Question: I want to create a new floor type page "Interior Design"("3" in image) with content and category ( I have another 3 pages "Tile & Marble Floors"(2 in image) "Hardwood & Laminate" "Granite & Carpets" ). Other 3 pages working well. But When I want to create new display "3" in image. It conflicts with "Tile & Marble Floors" & "Hardwood & Laminate" pages. Most of the content comes from those 2 pages:: like 4 and 5 in the image.
Please see my image with the numbers.

'''
1st :: I create a menu "Interior Design"
2nd:: I created category
3rd :: I created 5 contents (floor type) ::: content -> add new -> floor type
4th :: I go to the page structure->view->floor type content
then there is a page like screenshot I have provided.
in display section :: there is button "+add"
5th :: I clicked +add button for "Interiror Design" (3 in image)
like others ::: "Tile & Marble Floors"
'''
BUT
problem is that "Interior Design" shows the content of "Tile & Marble Floors"
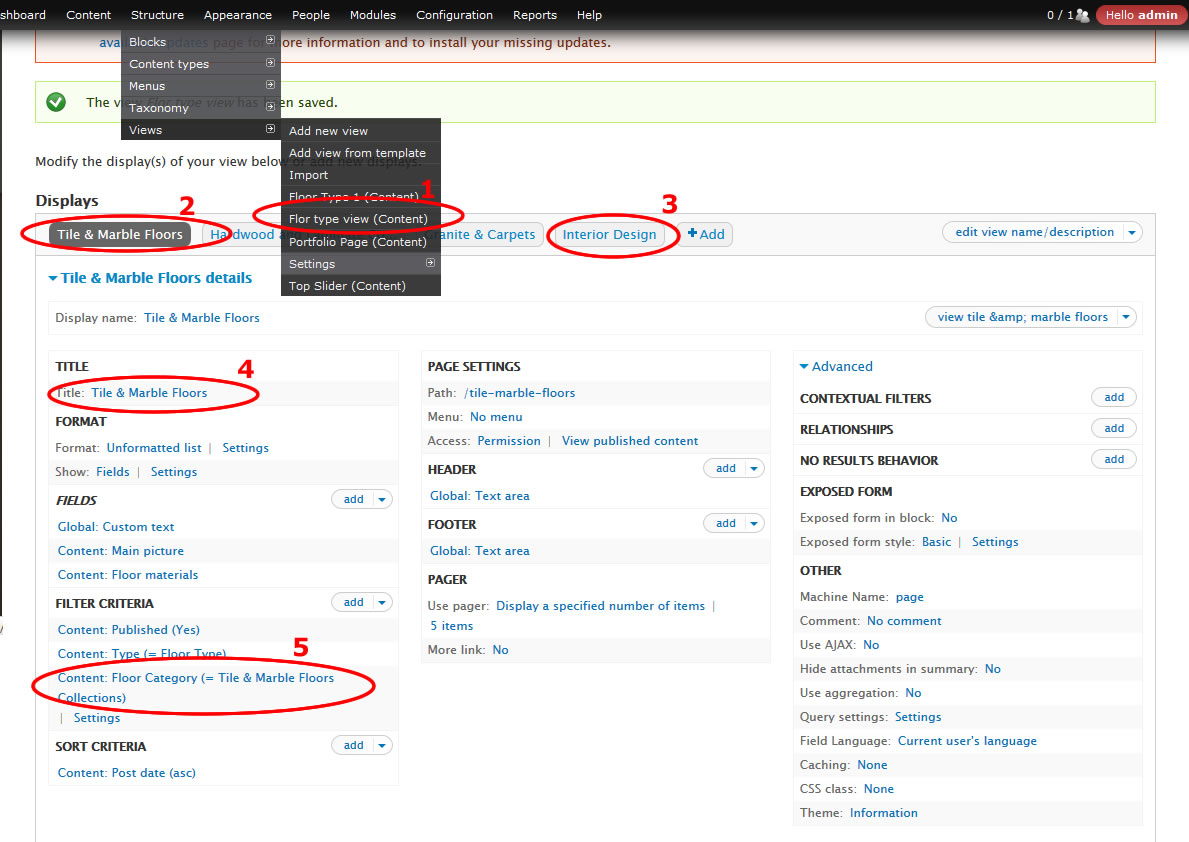
Answer: Firstly this is the expected behavior. When you are creating a new display of an existing view, it will inherit all the configurations of the default display, i.e., the first display in your image.
If you want the new display to have different contents, edit each config, like title, fields etc.
When you edit, in a box at the top you get a drop down, which will say "" by default. Go ahead and . Then when you change, the new settings will be for that particular display, and not for the others.
Please let me know if you need more clarifications.